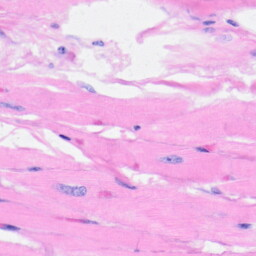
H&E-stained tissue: Heart